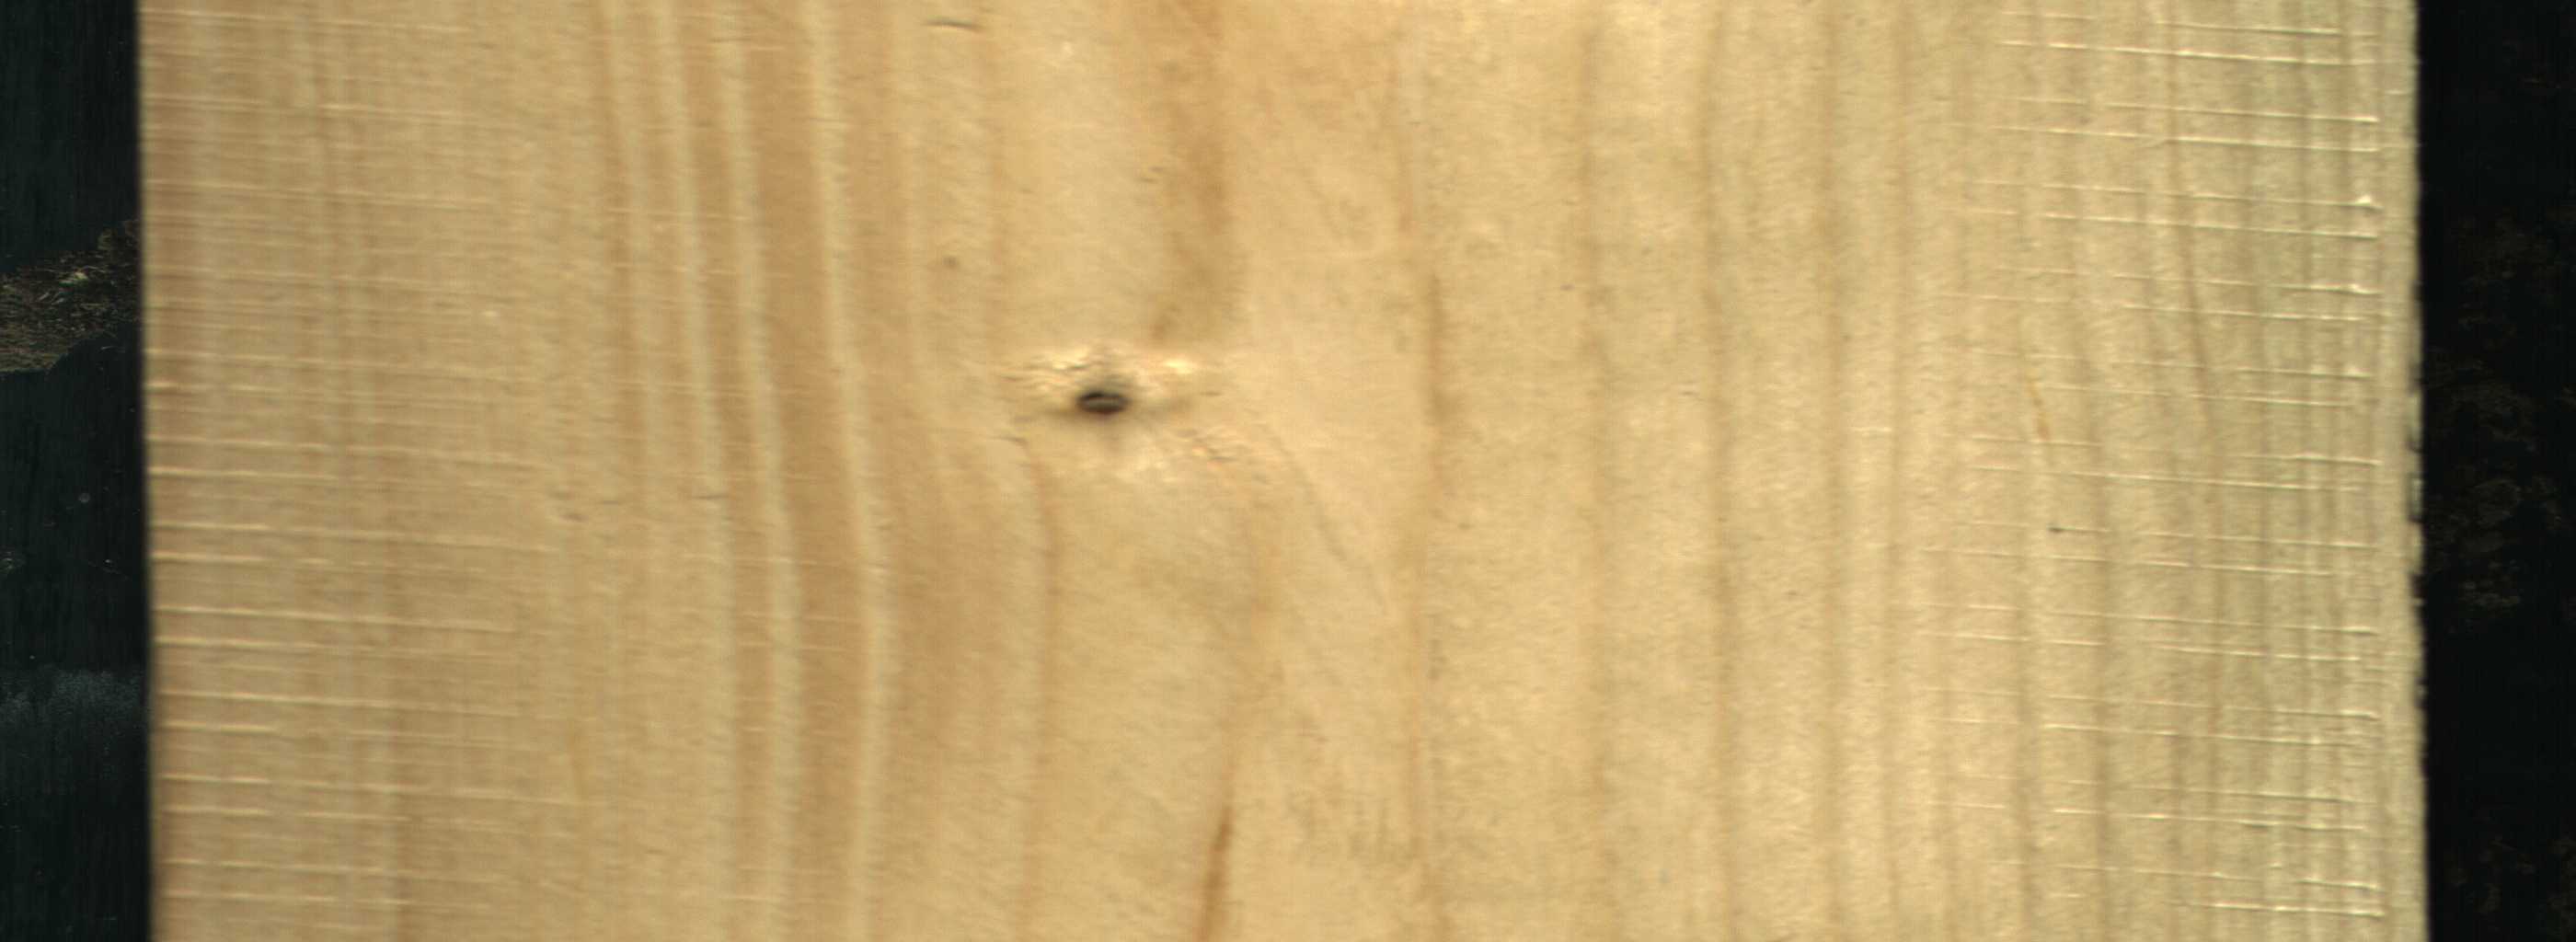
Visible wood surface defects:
Dead_Knot